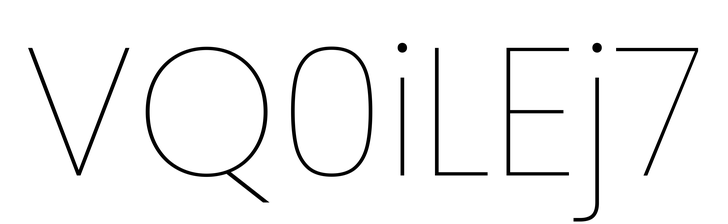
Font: Poppins-Thin